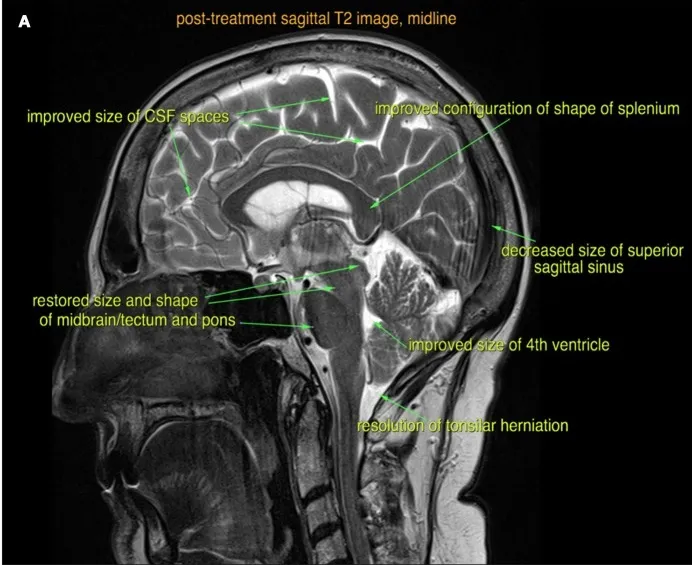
Post-treatment sagittal.
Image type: radiology (mri)